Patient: sex F, age 67
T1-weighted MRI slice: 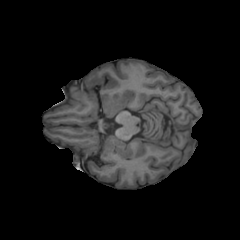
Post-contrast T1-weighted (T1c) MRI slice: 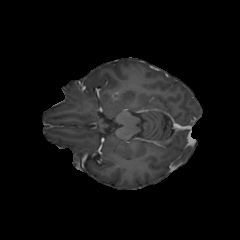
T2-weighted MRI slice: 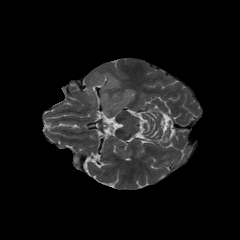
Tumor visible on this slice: yes
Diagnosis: Glioblastoma, IDH-wildtype
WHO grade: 4